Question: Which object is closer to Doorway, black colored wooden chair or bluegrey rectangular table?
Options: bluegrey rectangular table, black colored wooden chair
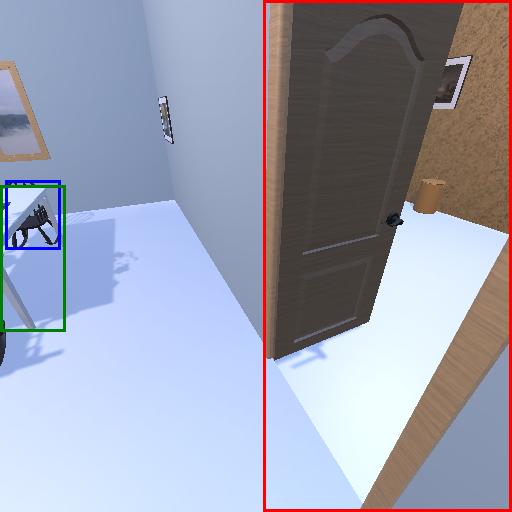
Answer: bluegrey rectangular table